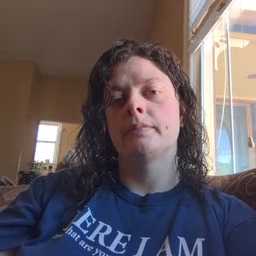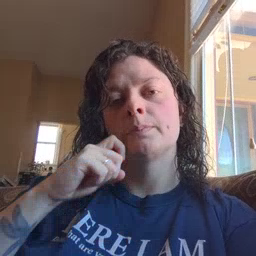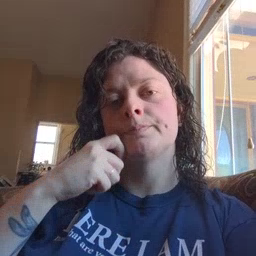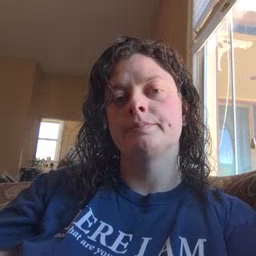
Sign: apple